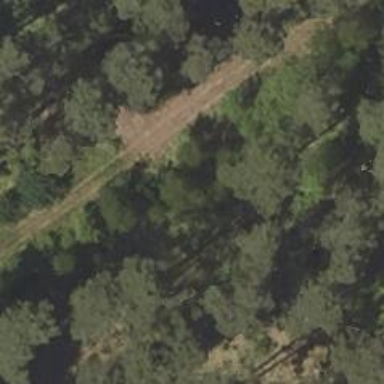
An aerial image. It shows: Track with grass surface categorized as grade4 tracktype.